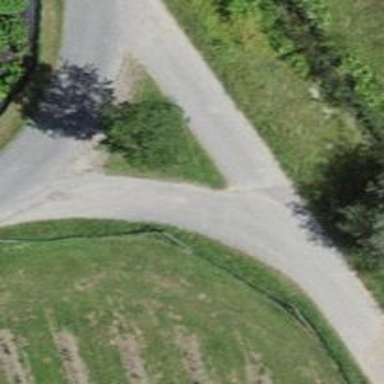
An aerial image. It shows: Unclassified road.